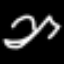
Label: squiggle